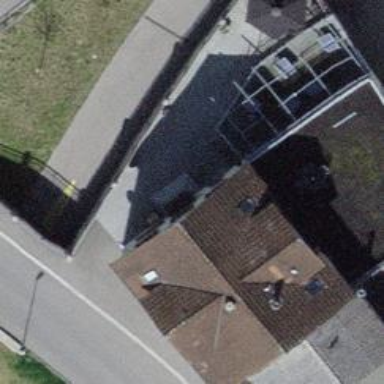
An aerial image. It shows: Restaurant.